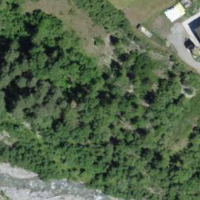
EUNIS habitat code: 45
Species observed at this site:
Gypaetus barbatus